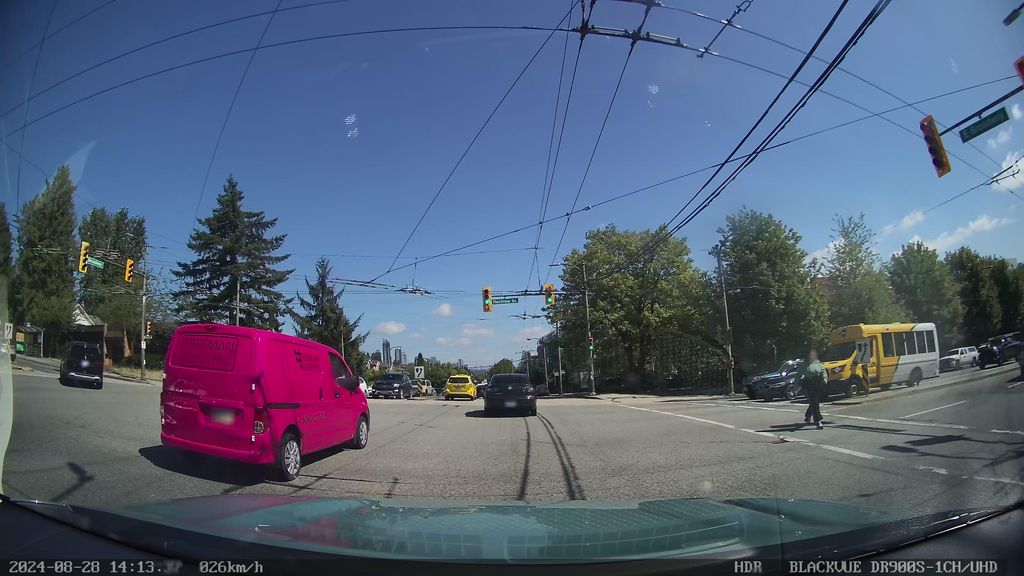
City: vancouver